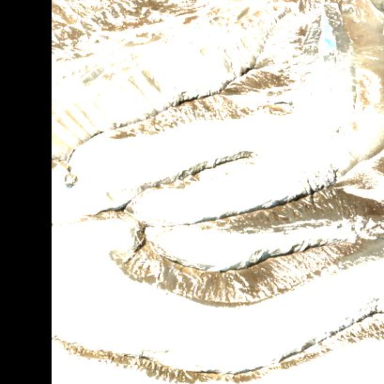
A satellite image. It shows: Majestic glacier in the distance.